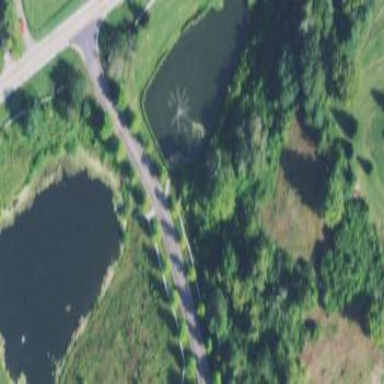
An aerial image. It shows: Pond with natural water.